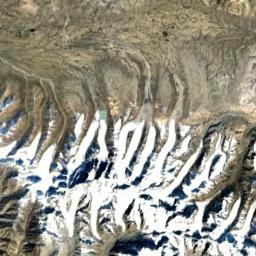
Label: snowberg